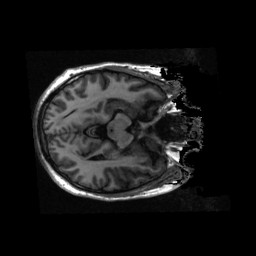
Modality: T1w
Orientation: axial